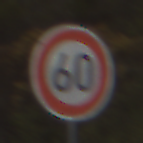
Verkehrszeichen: Geschwindigkeit60
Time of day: MorningAfternoon
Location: Outdoor (RoadRail)
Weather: PartlyCloudy
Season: NotSpecified
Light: Natural